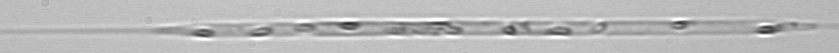
Label: Rhizosolenia